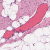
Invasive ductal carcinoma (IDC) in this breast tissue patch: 0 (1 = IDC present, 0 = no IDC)